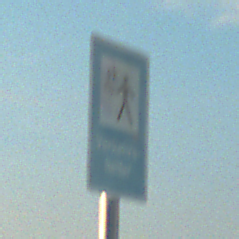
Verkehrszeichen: Verkehrshelfer
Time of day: SunriseSunset
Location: Outdoor (RoadRail)
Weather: PartlyCloudy
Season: NotSpecified
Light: Natural